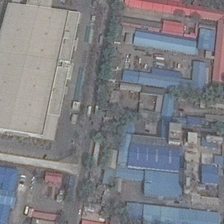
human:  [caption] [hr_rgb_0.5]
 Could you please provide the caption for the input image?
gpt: many buildings and some green trees are in an industrial area .

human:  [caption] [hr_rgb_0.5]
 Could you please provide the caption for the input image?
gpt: many buildings and some green trees are in an industrial area .

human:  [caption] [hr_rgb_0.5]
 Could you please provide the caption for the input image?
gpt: many buildings and some green trees are in an industrial area .

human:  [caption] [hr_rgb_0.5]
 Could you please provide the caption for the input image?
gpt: many buildings and some green trees are in an industrial area .

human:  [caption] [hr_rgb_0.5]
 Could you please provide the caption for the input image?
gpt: many buildings and some green trees are in an industrial area .